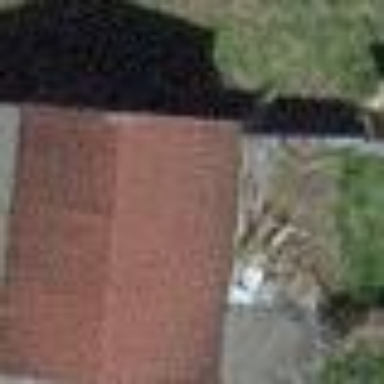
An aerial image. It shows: Shed.